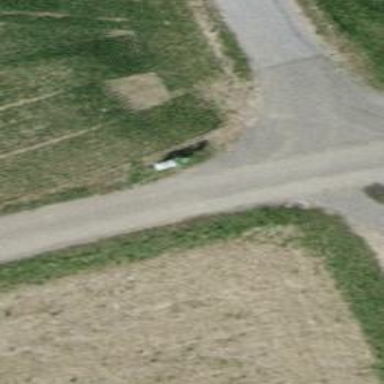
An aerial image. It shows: Street cabinet.